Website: macys
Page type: customer-info-address
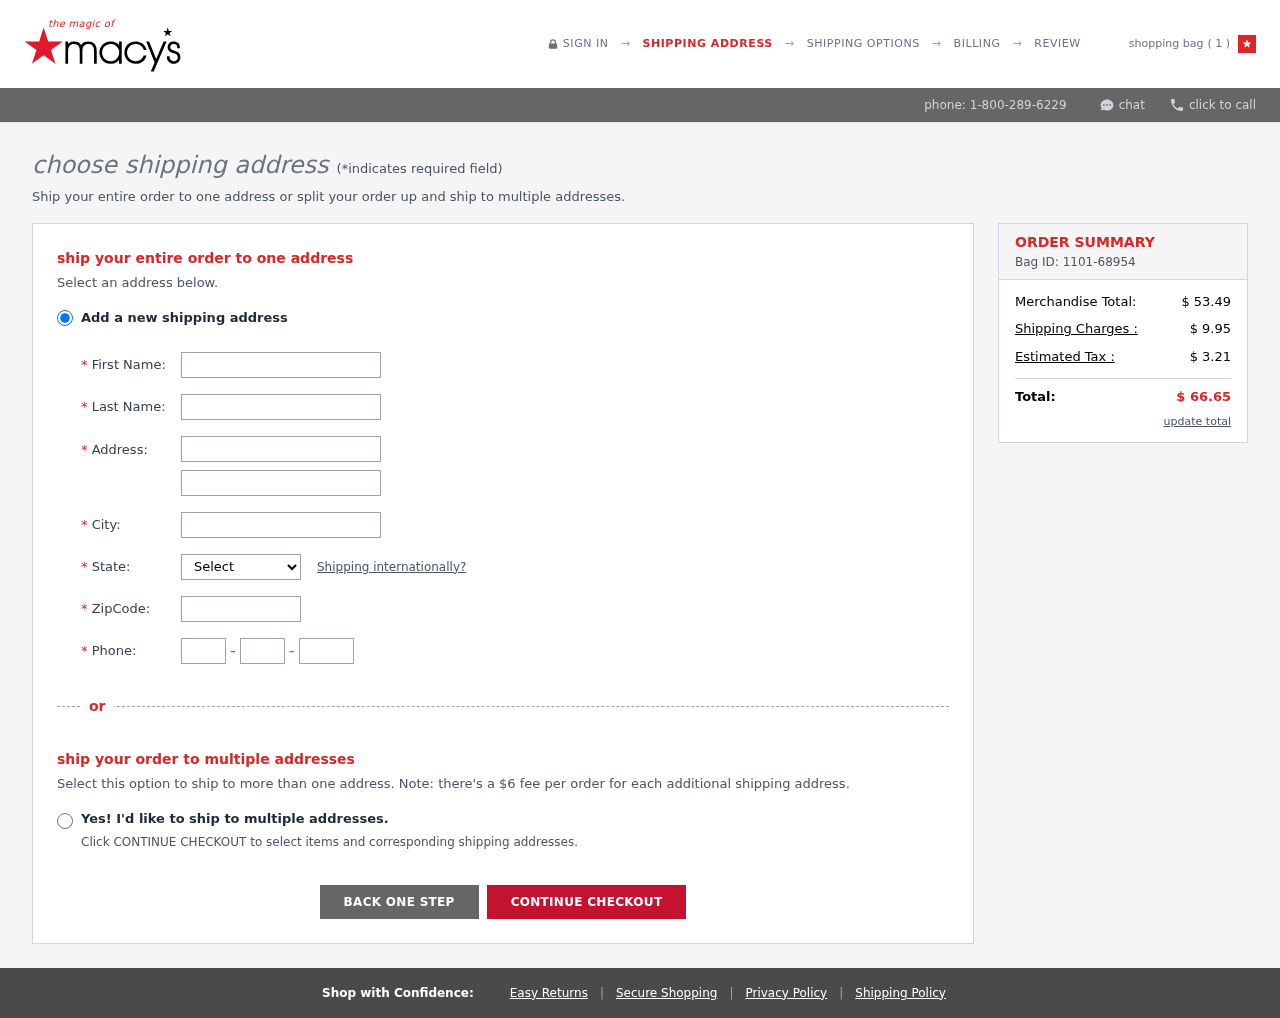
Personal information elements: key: PII_CITY
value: Christopherstad
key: PII_FIRSTNAME
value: Karen
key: PII_LASTNAME
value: Edwards
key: PII_PHONE_AREA
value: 697
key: PII_PHONE_PREFIX
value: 881
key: PII_PHONE_SUFFIX
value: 4187
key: PII_POSTCODE
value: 87645
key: PII_STATE_ABBR
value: TX
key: PII_STREET
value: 5100 White Inlet
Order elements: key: ORDER_NUM_ITEMS
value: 1
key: ORDER_ID
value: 1101-68954
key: ORDER_SUBTOTAL
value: $ 53.49
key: ORDER_SHIPPING_COST
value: $ 9.95
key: ORDER_TAX
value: $ 3.21
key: ORDER_TOTAL
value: $ 66.65